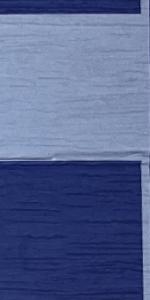
Label: Empty